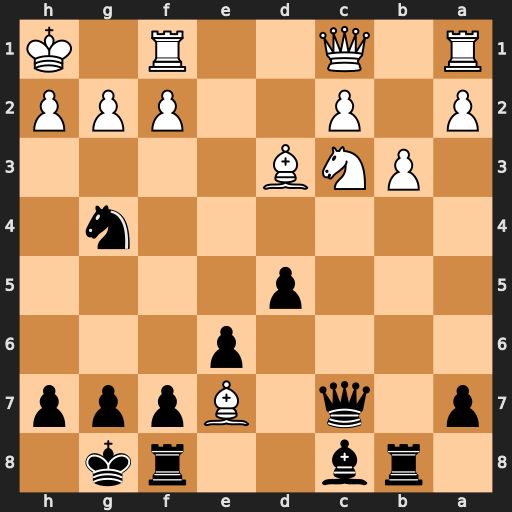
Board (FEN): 1rb2rk1/p1q1Bppp/4p3/3p4/6n1/1PNB4/P1P2PPP/R1Q2R1K
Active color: b
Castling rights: -
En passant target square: -
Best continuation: Qxh2#